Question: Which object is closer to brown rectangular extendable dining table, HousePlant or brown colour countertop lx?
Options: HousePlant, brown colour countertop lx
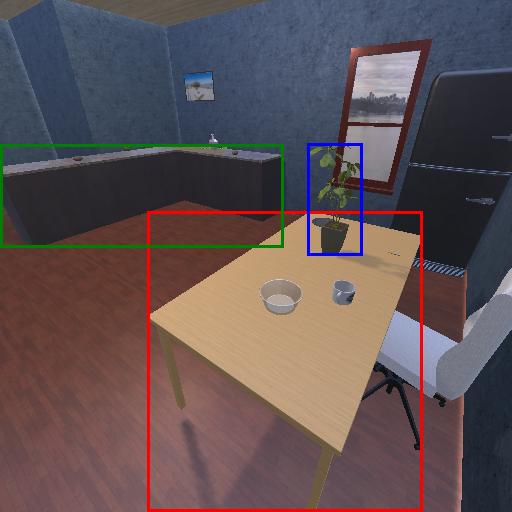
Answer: HousePlant